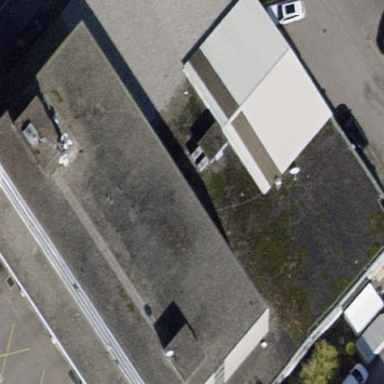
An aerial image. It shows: Commercial building.